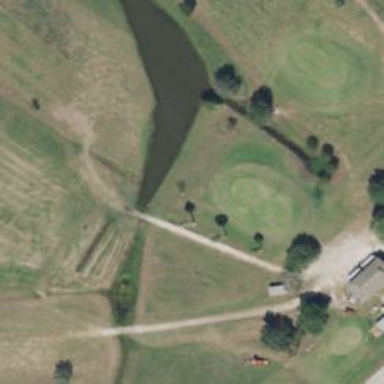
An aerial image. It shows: Water hazard in golf course. The hazard is natural water feature.